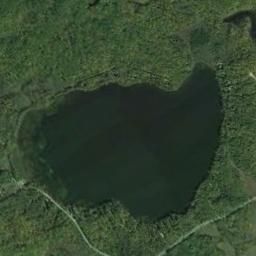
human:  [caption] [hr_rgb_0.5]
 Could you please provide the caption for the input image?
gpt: The lake is surrounded by green Spaces .

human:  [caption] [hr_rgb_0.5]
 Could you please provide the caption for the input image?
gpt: There are many trees around the lake .

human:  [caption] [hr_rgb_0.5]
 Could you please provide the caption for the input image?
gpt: The lake lies on a flat ground covered with vegetation and the water is deep green .

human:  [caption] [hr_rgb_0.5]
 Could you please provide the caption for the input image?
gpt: An irregular turquoise lake on the ground covered with green vegetation .

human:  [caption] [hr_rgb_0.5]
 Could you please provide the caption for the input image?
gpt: There are green meadows around the lake .